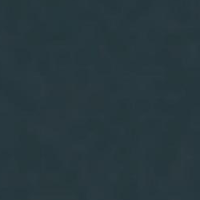
EUNIS habitat code: 14
Species observed at this site:
Castanea sativa